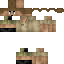
A male human skin with medium skin, wearing brown long hair dressed in a blue tshirt and black shorts, featuring a closed mouth.